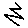
Label: zigzag